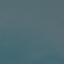
Land use / land cover class: SeaLake